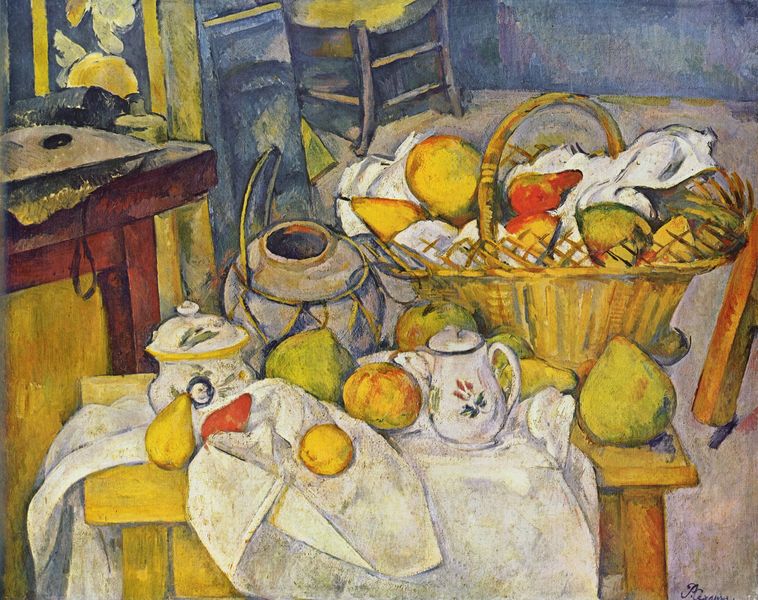
Titel: Stilleben mit Früchtekorb
Künstler: Paul Cézanne
Standort: Paris
Institution: Musée d'Orsay
Schlagwörter: blau, dunkel, gemälde, schatten, weiß, cezanne, gelb, grün, komposition, ocker, blume, blumen, braun, bunt, grau, hell, holz, kreide, licht, orange, pastell, raum, schwarz, stuhl, stühle, tisch, tische, zimmer, ölbild, blüten, obst, rot, tuch, beige, expressionismus, malerei, muster, ornament, wand, falten, schale, bild, innenraum, möbel, signatur, tischbein, tischdecke, tischtuch, öl, grümn, boden, interieur, sessel, stoff, tücher, decke, ofen, chaos, frucht, früchte, henkel, kanne, keramik, krug, stilleben, stillleben, ton, vase, apfel, orangen, äpfel, bein, sommer, kommode, schrank, sitz, perspektive, moderne, ernte, farben, modern, beleuchtung, hocker, schemel, essen, tapete, kaffee, dekor, floral, verzierung, streifen, korb, schublade, tee, faltenwurf, bemalt, birne, wände, griff, birnen, holztisch, fussboden, arrangement, deckel, gefäß, weiden, dose, porzellan, paul, tischbeine, kaffeekanne, tischplatte, gefässe, mahl, mahlzeit, sonnig, bast, karaffe, kännchen, gedeck, küche, krüge, flüssigkeit, stuhlbein, stuhlbeine, paul cezanne, rotbraun, pfirsich, grünlich, kühl, frühstück, teekanne, regale, bottich, granatapfel, zitrone, sekretär, prozellan, gelbgrün, obstkorb, zitronen, kannen, pomeranze, cezann, unordnung, wasserkrug, pfanne, pampelmuse, decken, speise, mustertapete, tongefäß, muste, zuckerdose, tich, spiegelei, tischplatten, gekippt, bastkorb, wegbereiter der moderne, tichtuch, tuschtuch, rregal, pomelo, biornen, kpche, rote birnen